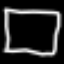
Label: square